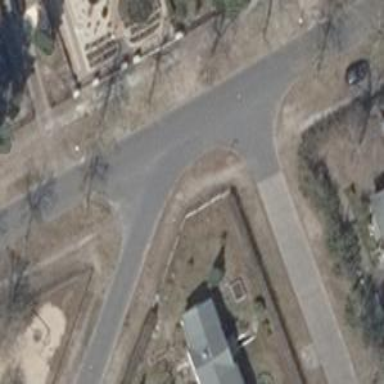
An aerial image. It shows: Residential road with asphalt surface.